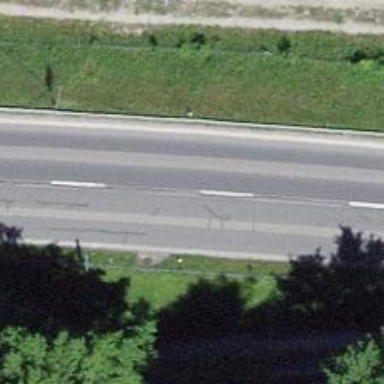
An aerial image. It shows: Asphalt motorway.